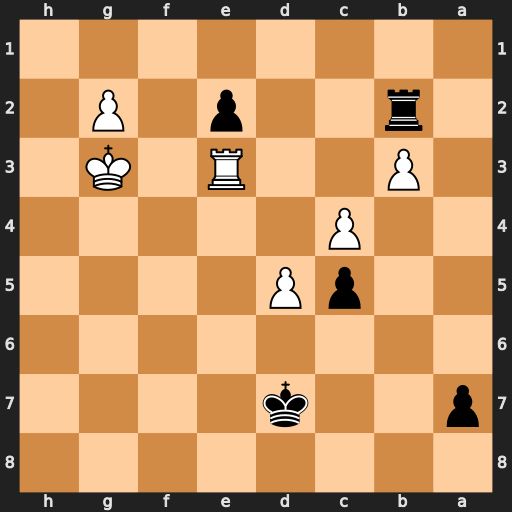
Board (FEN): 8/p2k4/8/2pP4/2P5/1P2R1K1/1r2p1P1/8
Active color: b
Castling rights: -
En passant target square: -
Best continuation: Rxb3 Rxb3 e1=Q+